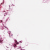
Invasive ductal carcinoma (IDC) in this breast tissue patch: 0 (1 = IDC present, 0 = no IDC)